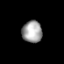
Tissue: prostate
Cell type: T cells
Senescence score: 0.7222
Nuclear area (px): 428
Mean DAPI intensity: 162.371